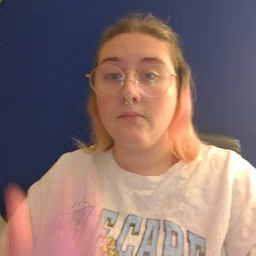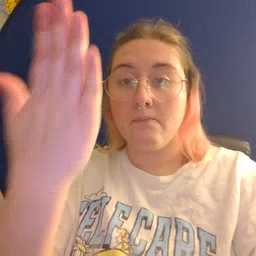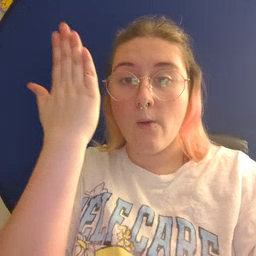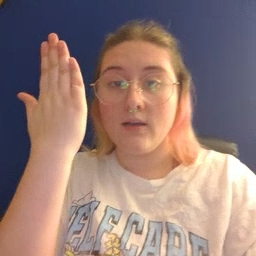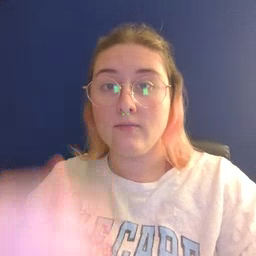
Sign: morning